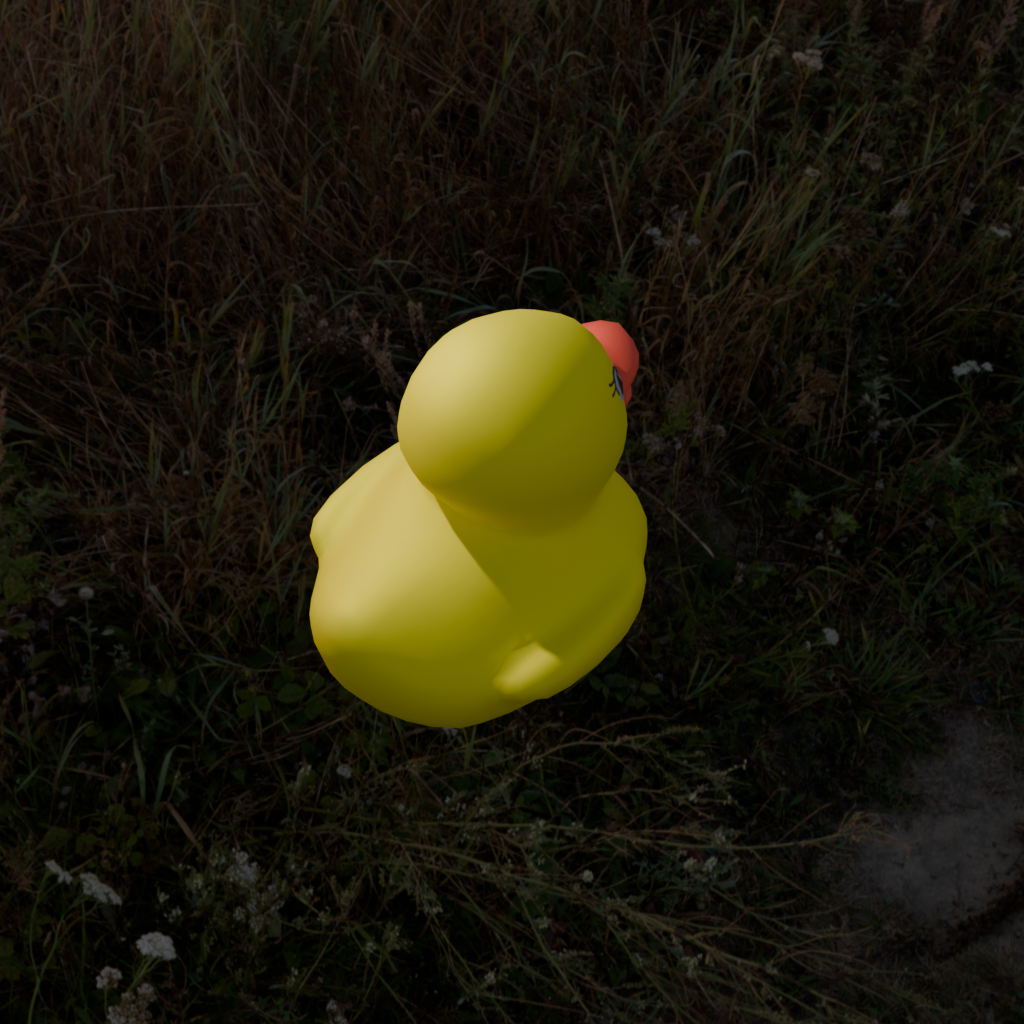
an image of a yellow rubber duck seen from <back_right_top> in a meadow at dawn with paths through the vegetation.